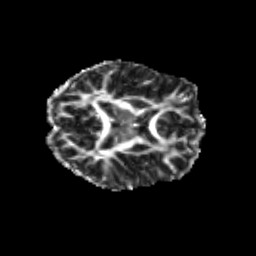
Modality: FA
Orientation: axial
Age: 24
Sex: female
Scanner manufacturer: siemens
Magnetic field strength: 3 T
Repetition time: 3.5 s
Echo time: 0.104 s